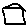
Label: square